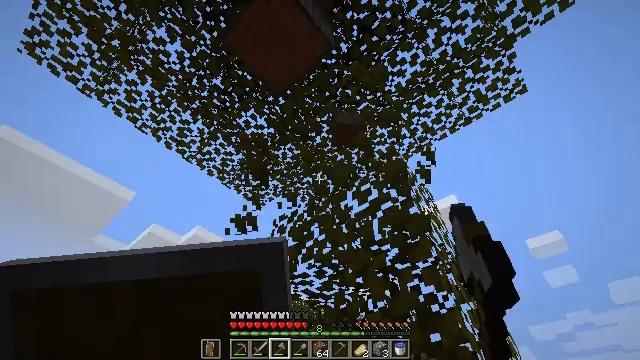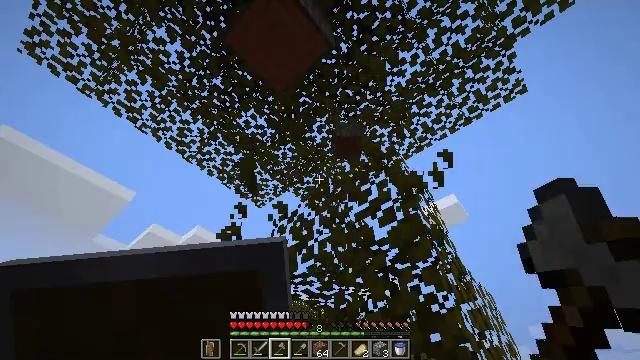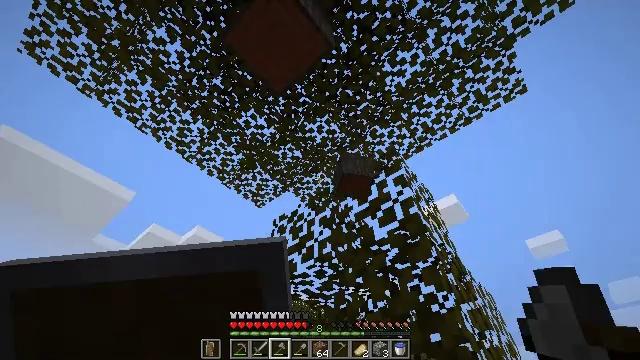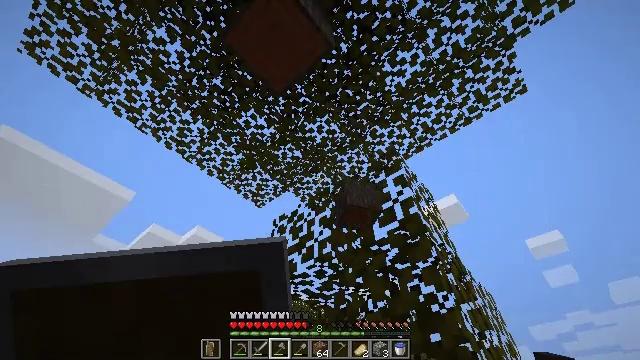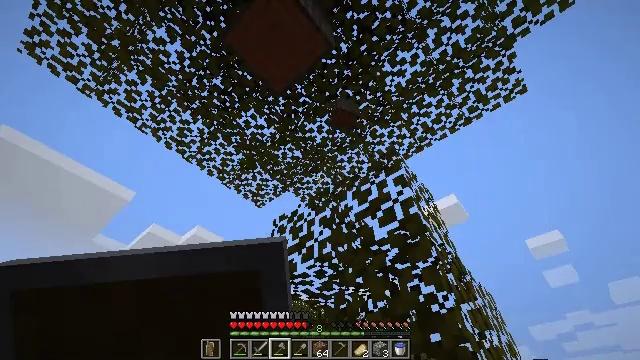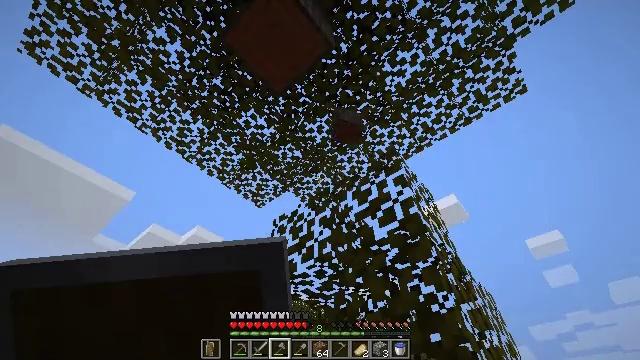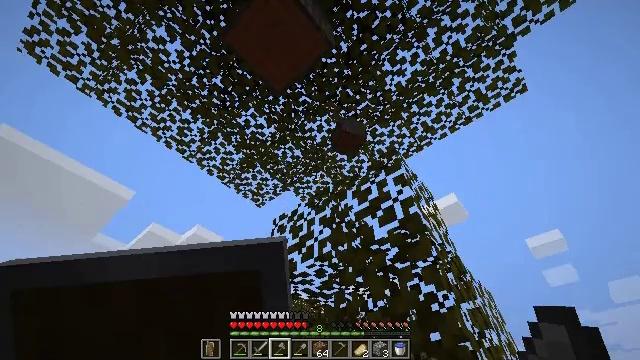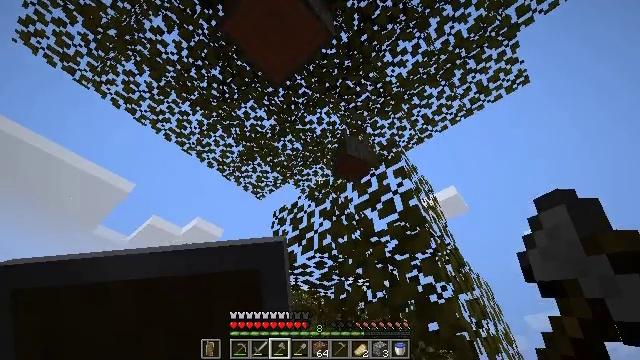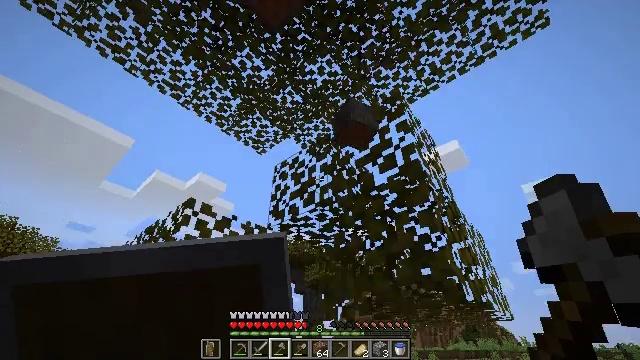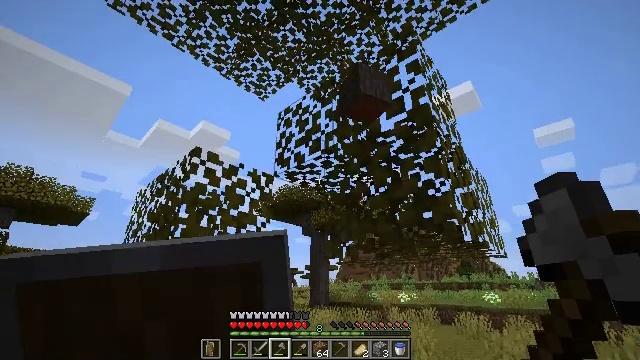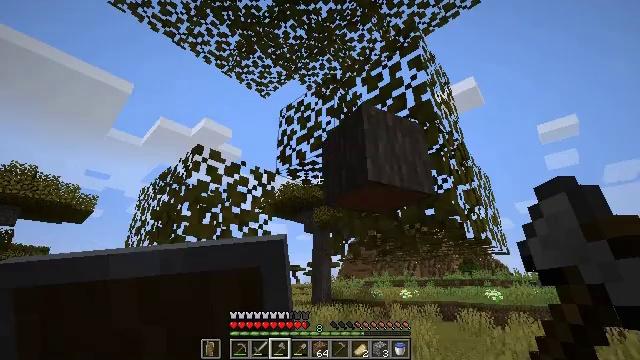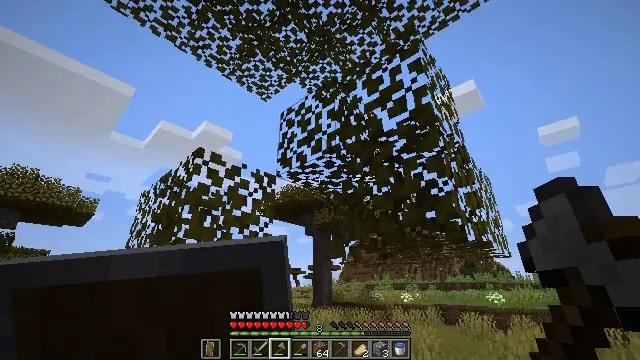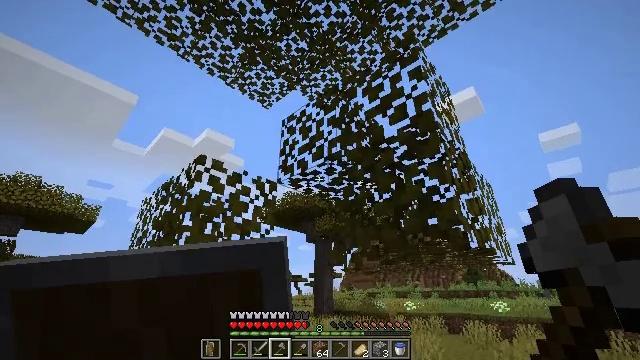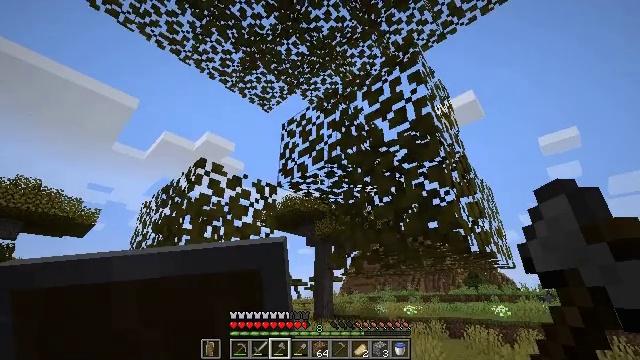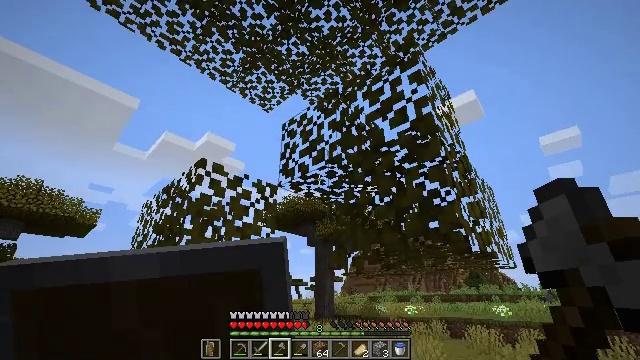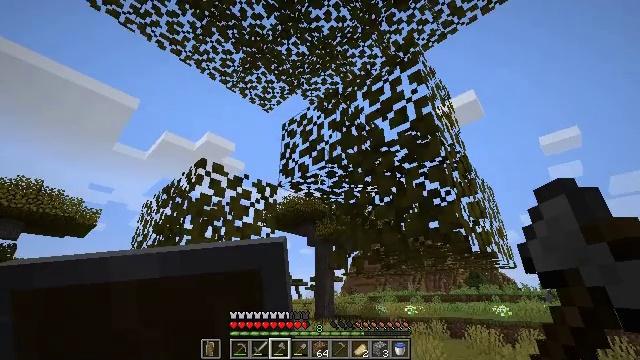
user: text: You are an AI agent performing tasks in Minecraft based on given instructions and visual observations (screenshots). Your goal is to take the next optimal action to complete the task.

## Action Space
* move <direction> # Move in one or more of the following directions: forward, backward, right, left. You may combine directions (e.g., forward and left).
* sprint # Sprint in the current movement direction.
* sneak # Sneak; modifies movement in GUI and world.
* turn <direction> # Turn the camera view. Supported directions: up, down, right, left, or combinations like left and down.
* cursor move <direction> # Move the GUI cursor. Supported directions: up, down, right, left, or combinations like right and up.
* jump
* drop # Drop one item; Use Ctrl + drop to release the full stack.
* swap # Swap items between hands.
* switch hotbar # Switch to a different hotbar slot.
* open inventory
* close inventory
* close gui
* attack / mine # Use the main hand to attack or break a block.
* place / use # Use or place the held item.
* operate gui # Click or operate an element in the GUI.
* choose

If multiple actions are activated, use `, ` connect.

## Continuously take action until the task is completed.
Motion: motion action
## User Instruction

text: Harvest the acacia log from the forest.
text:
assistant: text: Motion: attack / mine
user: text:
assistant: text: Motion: attack / mine
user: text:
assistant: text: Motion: attack / mine
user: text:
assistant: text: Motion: attack / mine
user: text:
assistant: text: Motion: no_op
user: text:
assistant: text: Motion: no_op
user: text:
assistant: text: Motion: turn down
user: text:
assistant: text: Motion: turn down
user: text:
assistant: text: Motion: turn left and down
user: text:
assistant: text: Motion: no_op
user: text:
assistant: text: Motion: no_op
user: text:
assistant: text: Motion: turn up
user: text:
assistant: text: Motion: no_op
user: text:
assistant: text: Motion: no_op
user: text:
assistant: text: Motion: no_op
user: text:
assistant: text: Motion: no_op
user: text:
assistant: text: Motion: no_op
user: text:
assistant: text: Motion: no_op
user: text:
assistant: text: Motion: no_op
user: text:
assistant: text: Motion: move forward, turn left and down
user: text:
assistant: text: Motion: move forward, turn left and down
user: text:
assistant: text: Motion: move forward, turn down
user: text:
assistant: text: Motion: move forward, turn down
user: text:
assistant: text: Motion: move forward
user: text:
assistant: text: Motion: move forward
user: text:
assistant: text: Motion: move forward
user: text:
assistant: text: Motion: move forward, sprint, turn up
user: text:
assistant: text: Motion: move forward, sprint
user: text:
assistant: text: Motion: move forward, sprint
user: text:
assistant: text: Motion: move forward, sprint